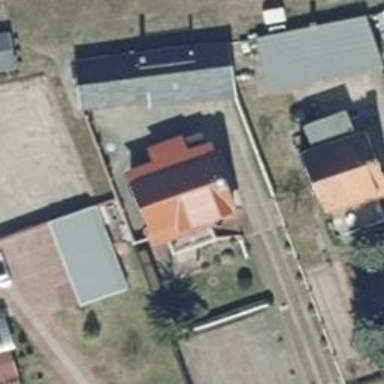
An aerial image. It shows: Red house with flat roof.